Field crop: maize
Growth stage: 2
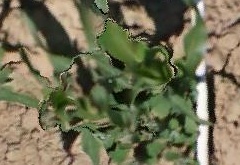
Species: maize